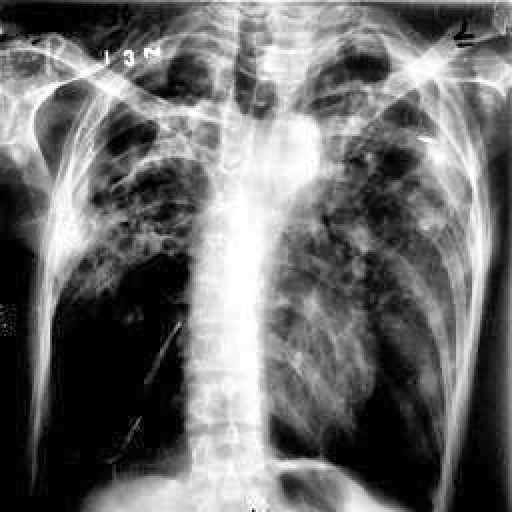
Finding: TUBERCULOSIS